Field crop: tomato
Growth stage: 2
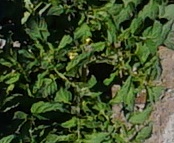
Species: tomato